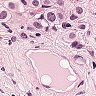
Metastatic tissue present: yes